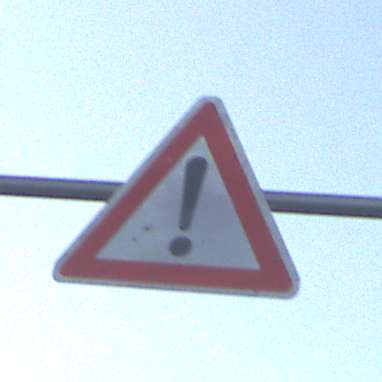
Verkehrszeichen: Gefahrenstelle
Umgebung: Outdoor, RoadRail
Tageszeit: SunriseSunset
Wetter: PartlyCloudy
Licht: Natural
Jahreszeit: NotSpecified
Kontrast: LowContrast